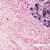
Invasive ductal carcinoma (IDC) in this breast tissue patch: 0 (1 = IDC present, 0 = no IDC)